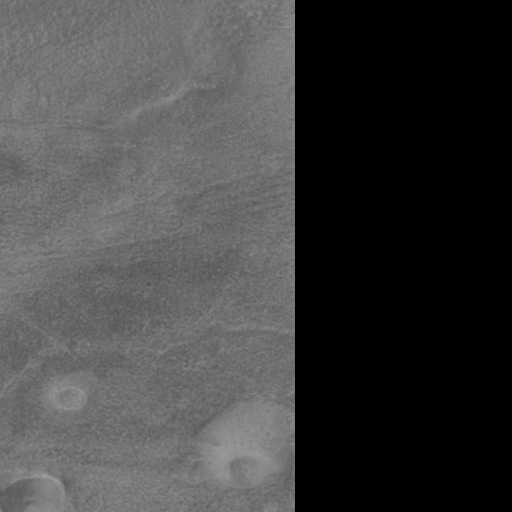
Objects detected: cone